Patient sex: M
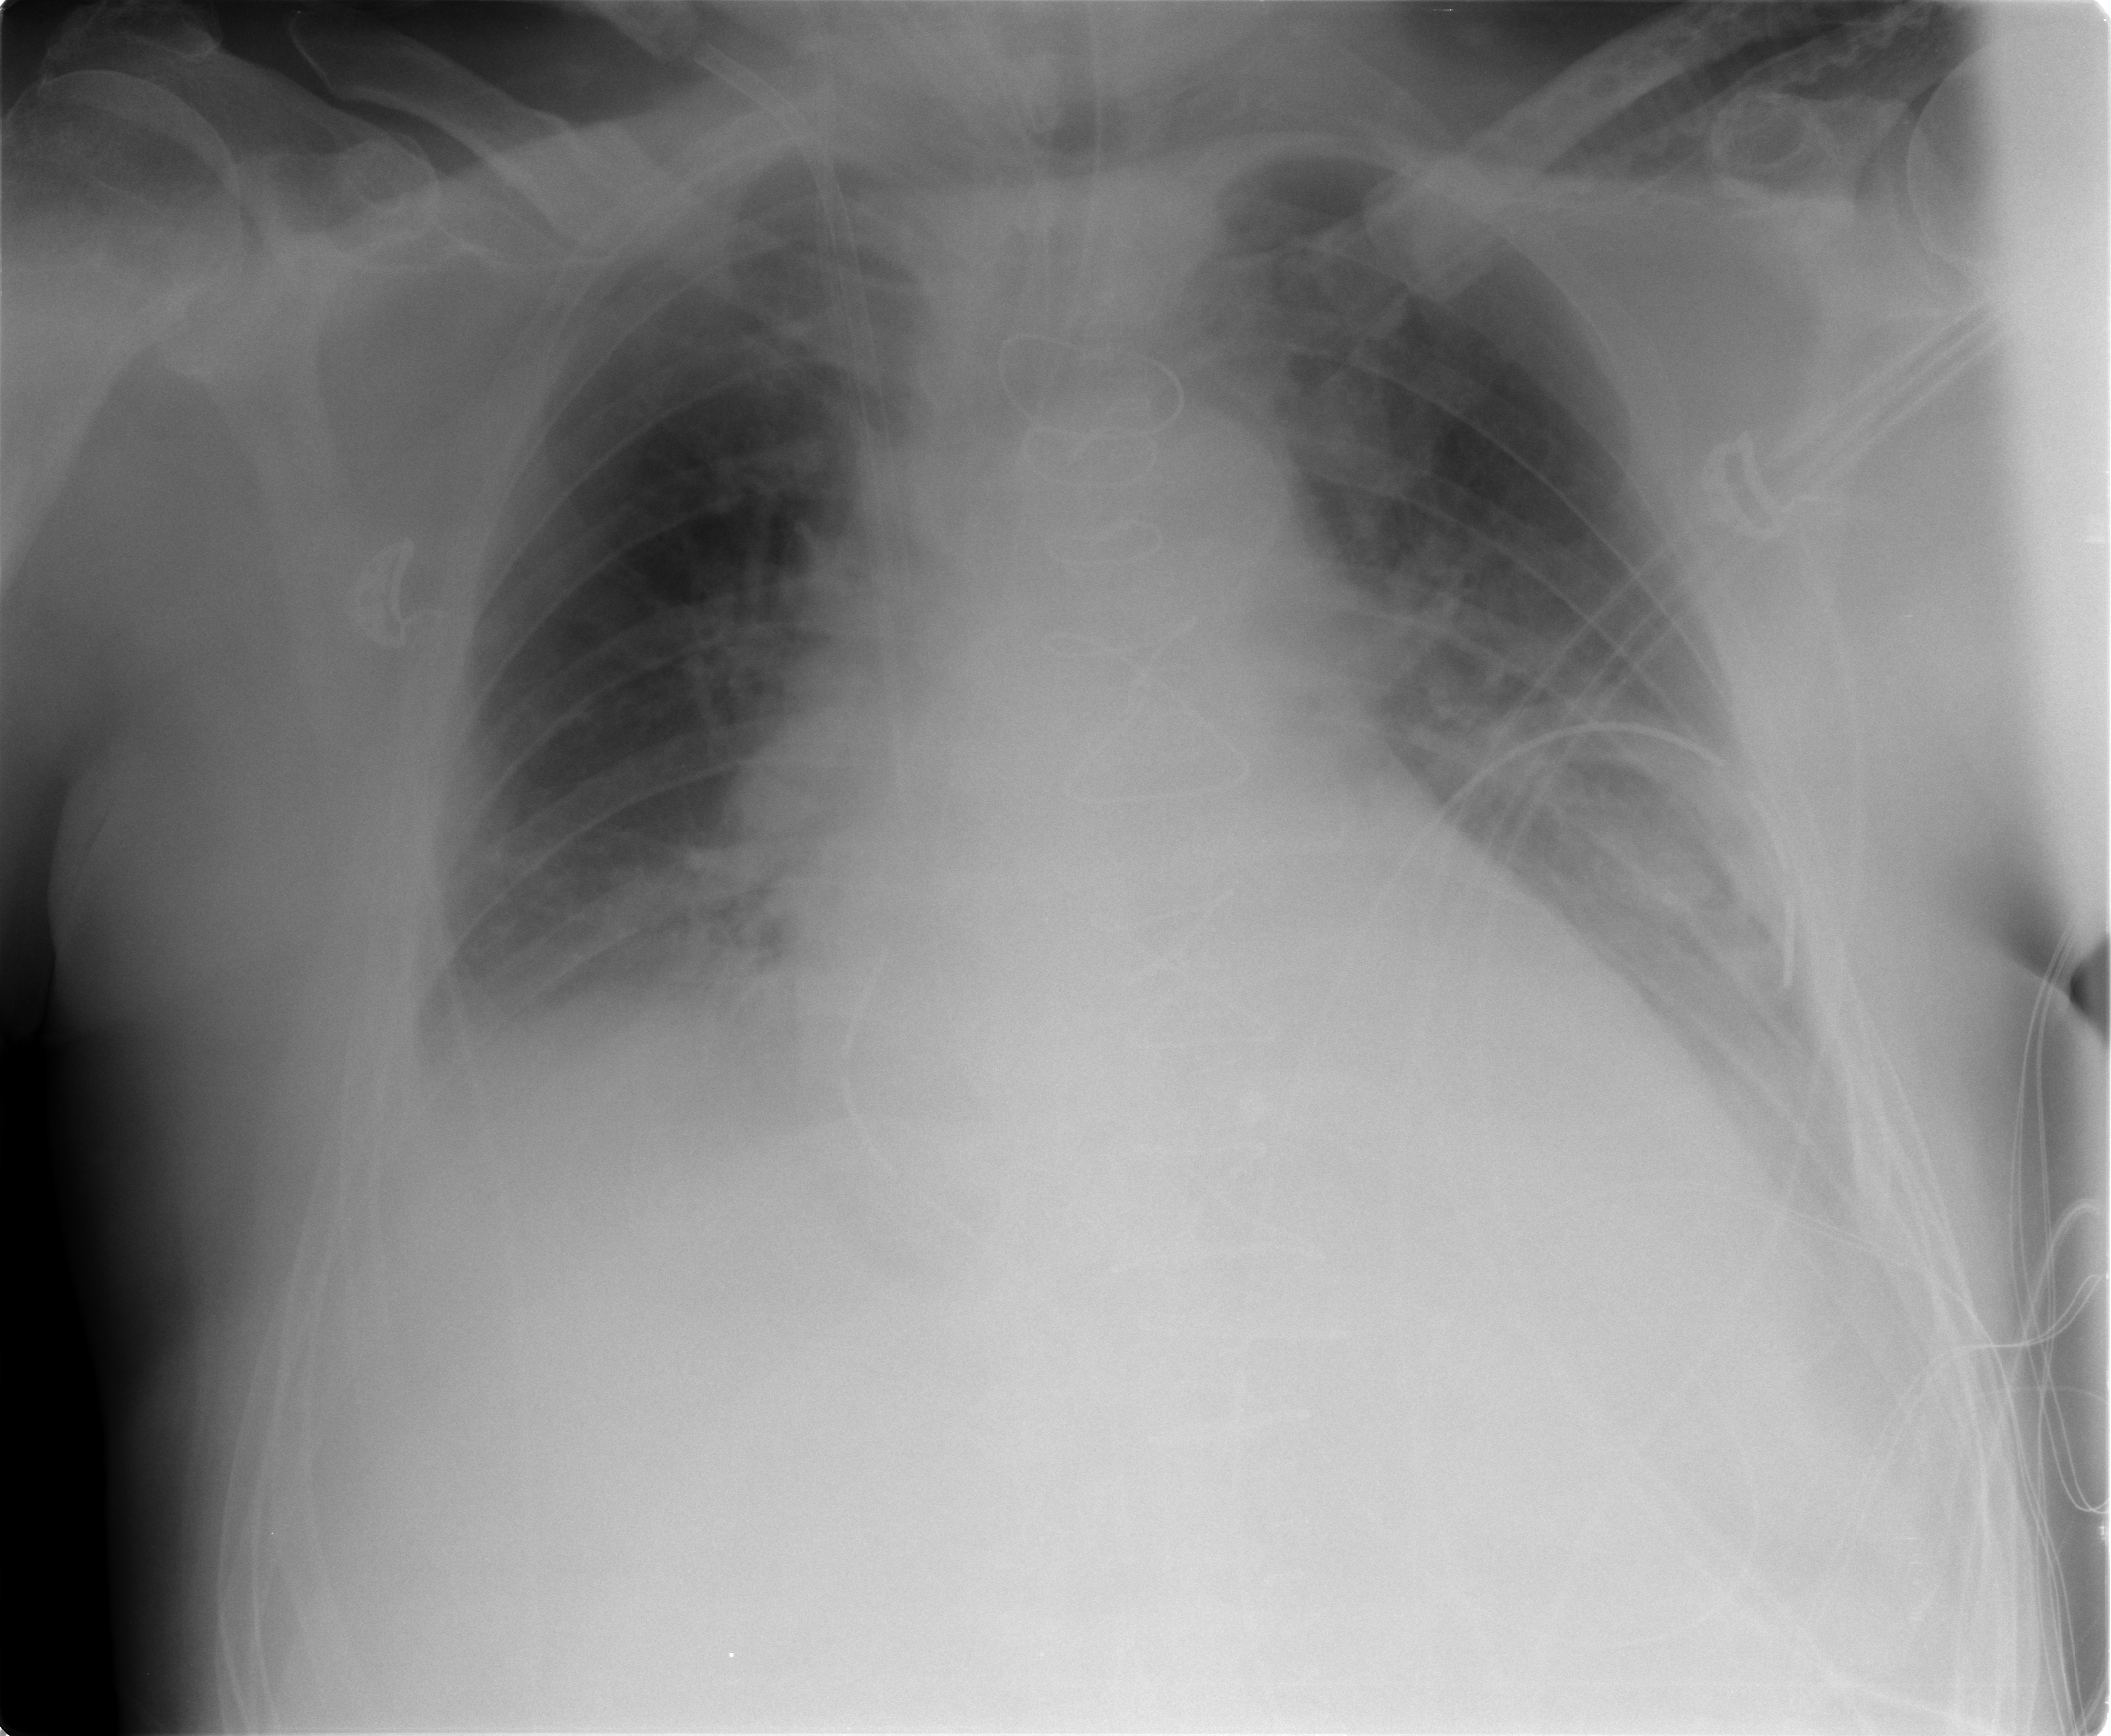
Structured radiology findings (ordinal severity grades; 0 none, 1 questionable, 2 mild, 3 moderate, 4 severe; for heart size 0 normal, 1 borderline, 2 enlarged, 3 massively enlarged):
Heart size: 0
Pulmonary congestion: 0
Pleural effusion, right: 1
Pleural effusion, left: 1
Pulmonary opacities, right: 0
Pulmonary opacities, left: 0
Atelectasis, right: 2
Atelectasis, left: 2